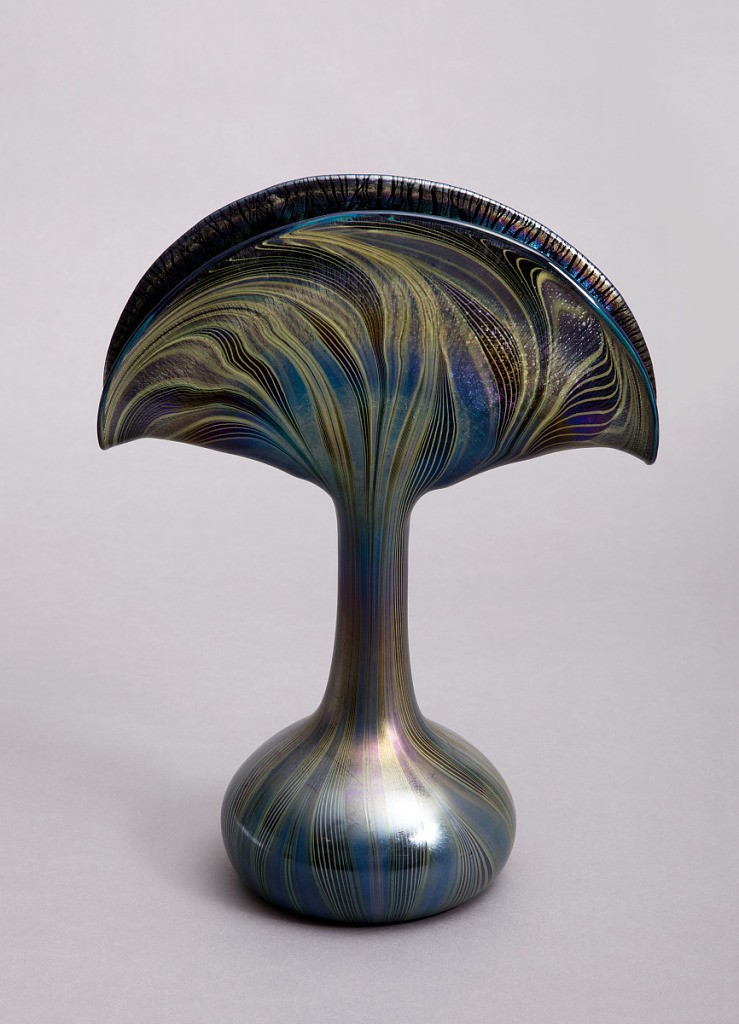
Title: Peacock Vase
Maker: Tiffany Glass and Decorating Company, American, 1892 - 1900
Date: ca. 1901
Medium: mold-blown, iridized glass
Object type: vase
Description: Fan-shaped top tapering into bulbous base.  Green and blue striated swirl decoration loosely following shape of vase, ground pontil.